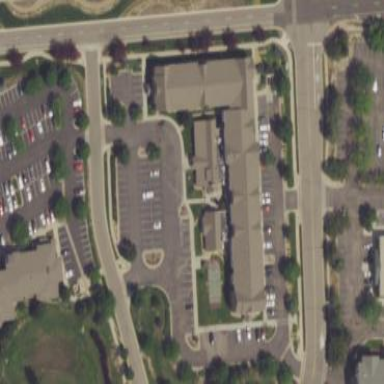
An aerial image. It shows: Hotel building.